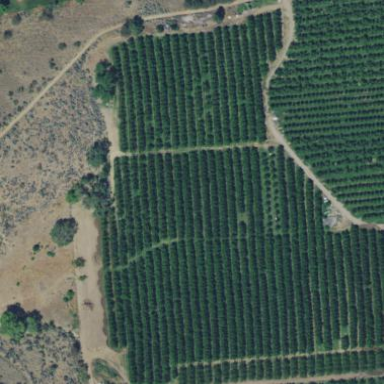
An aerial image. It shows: Orchard.